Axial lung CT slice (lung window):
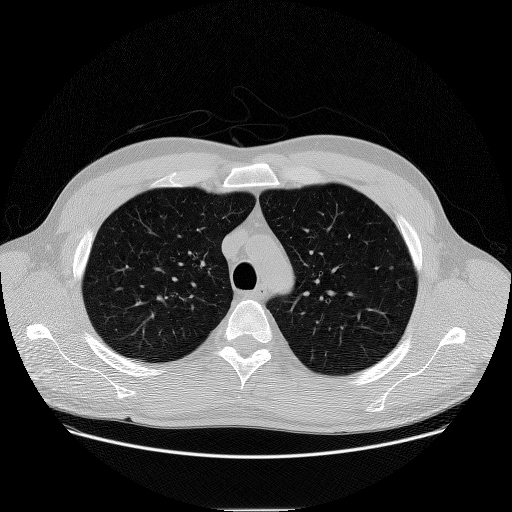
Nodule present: yes
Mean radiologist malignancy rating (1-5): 2